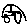
Label: car